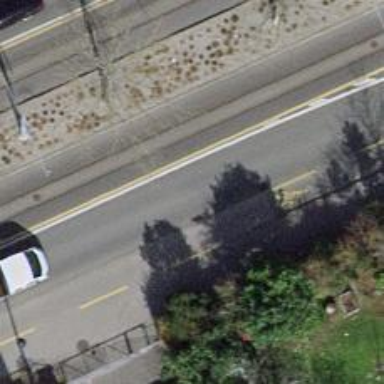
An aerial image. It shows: Secondary road with asphalt surface. There is cycle track on the right side.